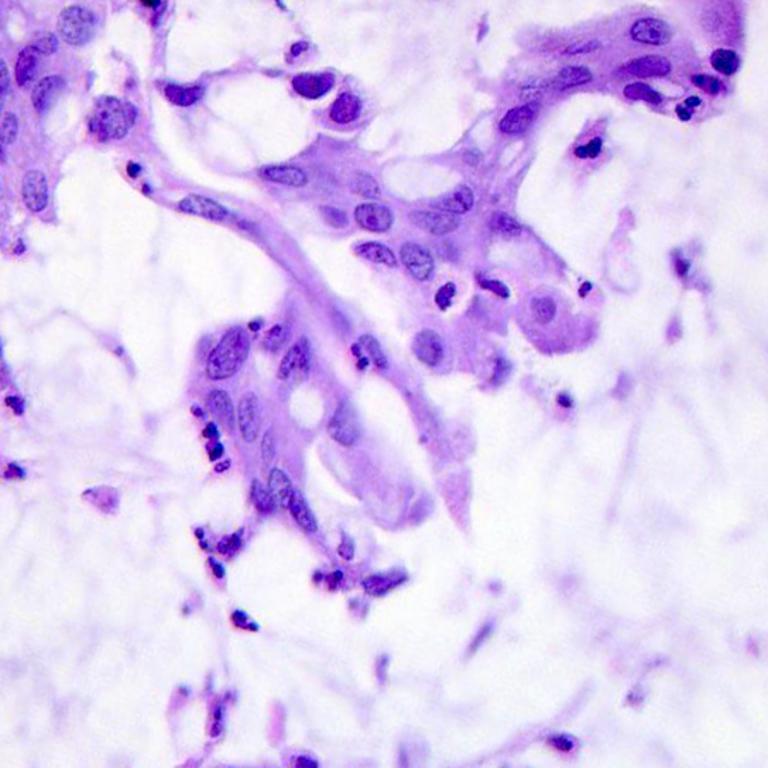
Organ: colon
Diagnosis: adenocarcinomas